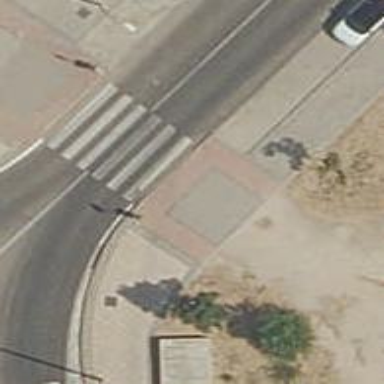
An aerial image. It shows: Zebra crossing on the road.